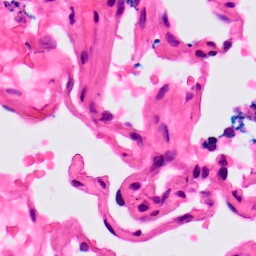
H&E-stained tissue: Lung